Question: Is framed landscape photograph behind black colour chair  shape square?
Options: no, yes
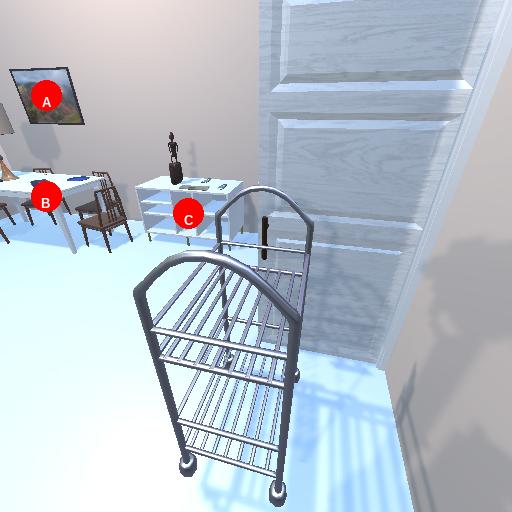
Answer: no